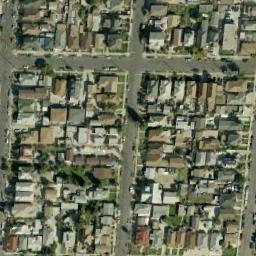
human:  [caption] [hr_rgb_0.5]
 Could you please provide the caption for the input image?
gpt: There are trees near the house .

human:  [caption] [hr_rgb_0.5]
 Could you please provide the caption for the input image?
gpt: The dense residential is next to the road with some cars .

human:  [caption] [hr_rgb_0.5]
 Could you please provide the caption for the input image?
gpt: A dense residential area has lots of houses next to each other while some roads go through the residential area .

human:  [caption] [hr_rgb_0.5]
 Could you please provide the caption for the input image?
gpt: There are many roads and neatly arranged houses and trees and many vehicles in densely populated areas .

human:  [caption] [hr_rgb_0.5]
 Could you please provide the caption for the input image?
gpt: There are many brown and gray buildings on dense residential area .